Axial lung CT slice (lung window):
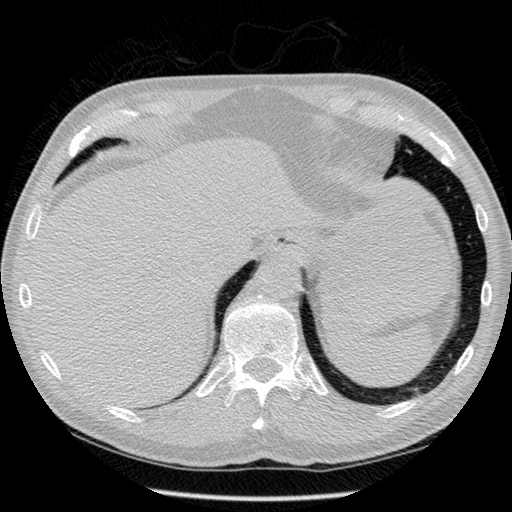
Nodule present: no